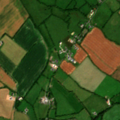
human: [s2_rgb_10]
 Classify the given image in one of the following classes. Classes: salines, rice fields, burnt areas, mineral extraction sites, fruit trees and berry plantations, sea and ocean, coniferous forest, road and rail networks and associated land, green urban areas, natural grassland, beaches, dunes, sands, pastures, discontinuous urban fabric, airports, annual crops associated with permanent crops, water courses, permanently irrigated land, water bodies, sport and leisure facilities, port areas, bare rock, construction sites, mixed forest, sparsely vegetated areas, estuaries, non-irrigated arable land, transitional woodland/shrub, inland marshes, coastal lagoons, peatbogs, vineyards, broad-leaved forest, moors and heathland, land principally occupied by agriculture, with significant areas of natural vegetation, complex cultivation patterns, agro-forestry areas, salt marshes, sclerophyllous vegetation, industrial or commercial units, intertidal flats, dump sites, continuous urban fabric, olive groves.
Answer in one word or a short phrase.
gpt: non-irrigated arable land, pastures